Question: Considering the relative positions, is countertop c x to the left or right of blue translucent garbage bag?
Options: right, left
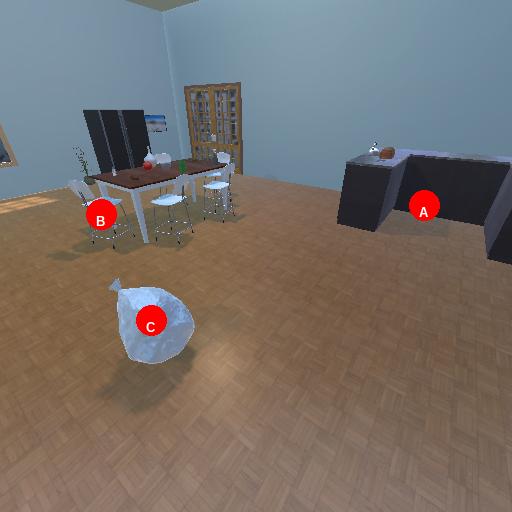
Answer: right